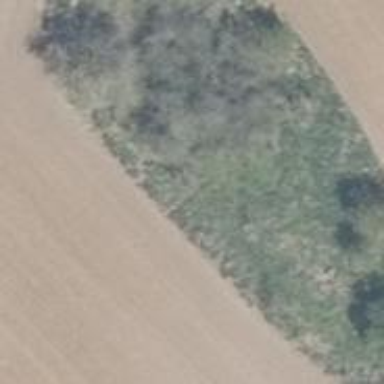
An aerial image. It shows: Patch of scrub vegetation.